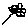
Label: flower